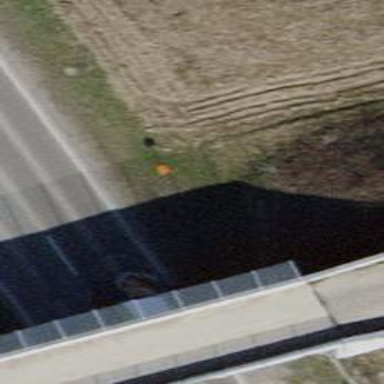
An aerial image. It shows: Pipeline marker.